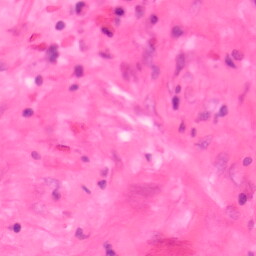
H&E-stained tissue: Colon